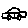
Label: car